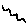
Label: zigzag